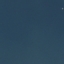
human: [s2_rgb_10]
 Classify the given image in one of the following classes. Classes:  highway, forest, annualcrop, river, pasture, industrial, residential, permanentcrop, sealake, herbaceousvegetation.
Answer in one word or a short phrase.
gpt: SeaLake